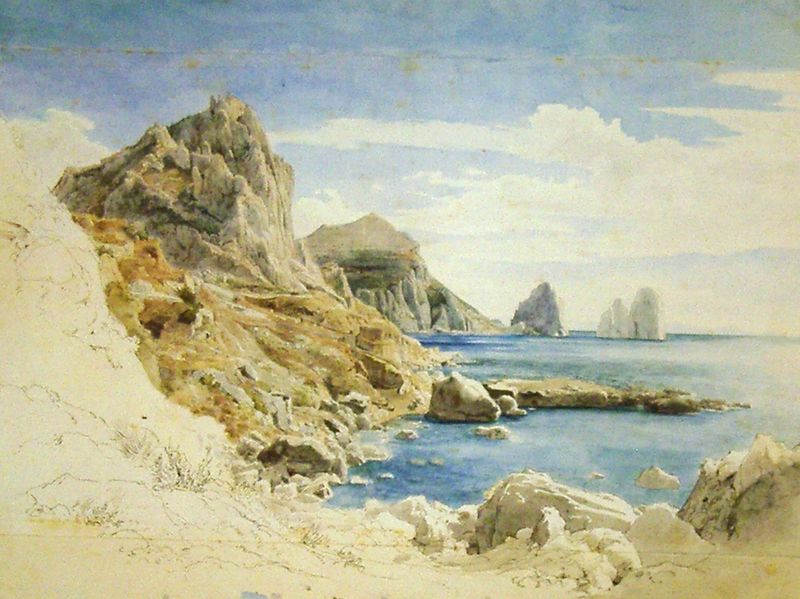
Titel: Capri: Marina Piccola und die Faraglioni
Künstler: Johann Heinrich Schilbach
Standort: Darmstadt
Institution: Hessisches Landesmuseum
Schlagwörter: berg, blau, felsen, gemälde, gestein, himmel, meer, wasser, weiß, wolken, aquarell, gelb, grün, landschaft, ocker, sand, see, ufer, blumen, braun, frankreich, grau, hell, licht, schwarz, skizze, vordergrund, zeichnung, gras, wiese, beige, stein, steine, öl, horizont, natur, büsche, insel, land, realismus, england, kontrast, küste, sommer, strand, welle, italien, süden, steinig, warm, berge, fels, klippen, tag, vegetation, steil, sepia, brandung, striche, bucht, klippe, ozean, steilküste, riff, urlaub, moos, koloriert, bleistift, landzunge, unvollendet, kontraste, weißß, böcklin, griechenland, harmonisch, unfertig, graß, lasiert, felsenküste, mittelmeer, bewuchs, vorzeichnung, kliff, kalkstein, meereslandschaft, farbenfroh, amalfi, gtau, anthropomorphisierung, kalkfelsen, friedrch, unvollendeet, unfertigt, felsenspitzen, malfi, steilklippen, casper danid friedrich, stimmig, kalkfelen